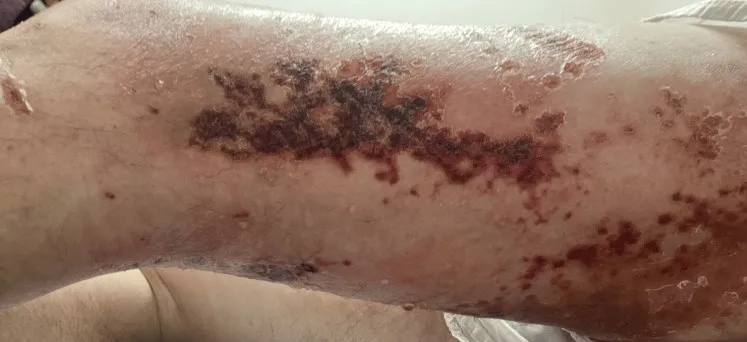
Close-up image of the left lateral leg with erythema surrounding the erosive plaques in the same distribution seen in the days prior. The photograph was taken the day of the biopsy and two days after the patient worsened and was switched to valaciclovir.
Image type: medical_photograph (skin_photograph)